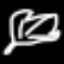
Label: leaf